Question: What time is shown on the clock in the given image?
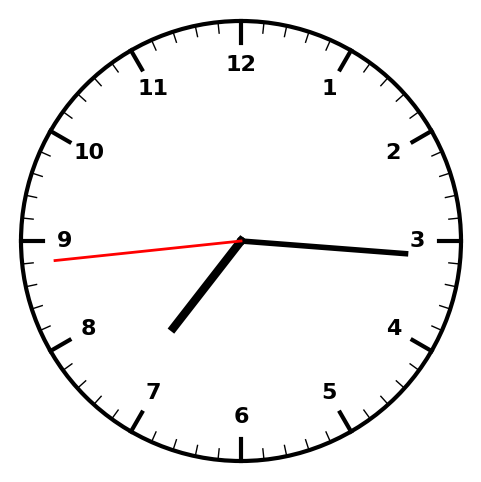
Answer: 07:15:44